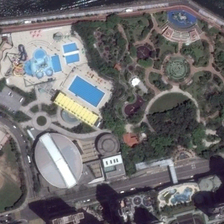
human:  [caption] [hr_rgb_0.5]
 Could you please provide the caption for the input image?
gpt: many green trees and some buildings are in a park near a river .

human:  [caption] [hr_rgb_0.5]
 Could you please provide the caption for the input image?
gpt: many green trees and some buildings are in a park near a river .

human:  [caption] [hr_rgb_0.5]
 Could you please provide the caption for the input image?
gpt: many green trees and some buildings are in a park near a river .

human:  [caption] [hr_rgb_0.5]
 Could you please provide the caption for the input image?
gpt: many green trees and some buildings are in a park near a river .

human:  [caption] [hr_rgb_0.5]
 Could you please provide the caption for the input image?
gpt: many green trees and some buildings are in a park near a river .